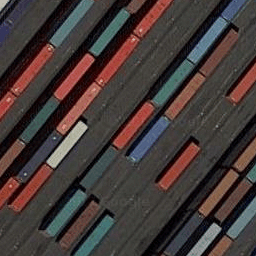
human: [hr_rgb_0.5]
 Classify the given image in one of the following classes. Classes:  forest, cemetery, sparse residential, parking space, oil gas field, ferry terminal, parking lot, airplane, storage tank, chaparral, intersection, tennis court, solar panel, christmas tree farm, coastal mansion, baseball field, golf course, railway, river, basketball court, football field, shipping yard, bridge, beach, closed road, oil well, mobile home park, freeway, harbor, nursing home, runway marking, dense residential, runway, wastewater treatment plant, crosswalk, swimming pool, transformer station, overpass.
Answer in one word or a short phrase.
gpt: shipping yard